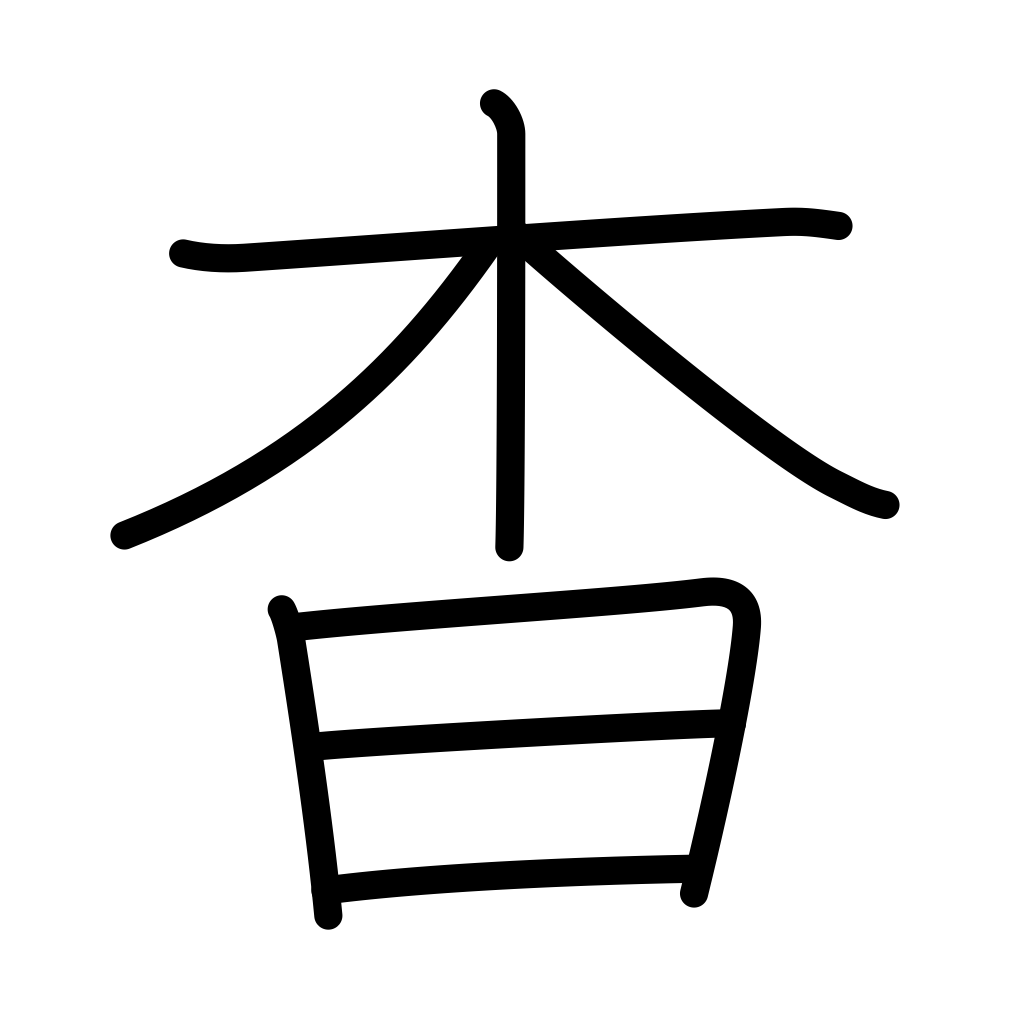
Meaning: darkness, dimly